Interaction volume radius: 5 \u00c5
Interaction volume height: 15 \u00c5
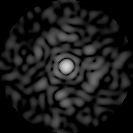
Disorder parameter: 0.7583